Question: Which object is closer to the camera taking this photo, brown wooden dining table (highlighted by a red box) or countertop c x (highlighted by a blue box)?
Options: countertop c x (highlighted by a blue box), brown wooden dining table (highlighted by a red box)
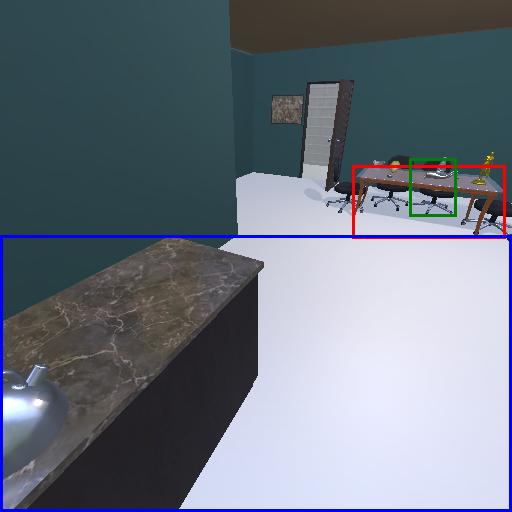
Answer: countertop c x (highlighted by a blue box)